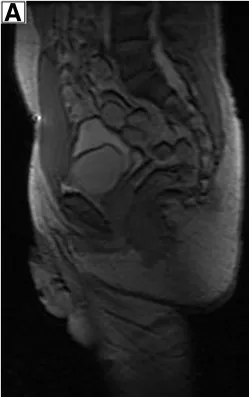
MRI pelvis/prostate showing the well-defined cystic lesion. 3pl LOC MRI.
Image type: radiology (mri)